Interaction volume radius: 5 \u00c5
Interaction volume height: 10 \u00c5
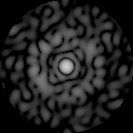
Disorder parameter: 0.8117